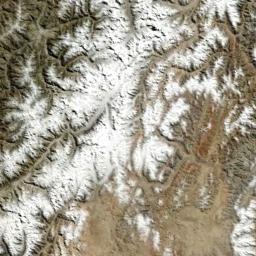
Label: snowberg